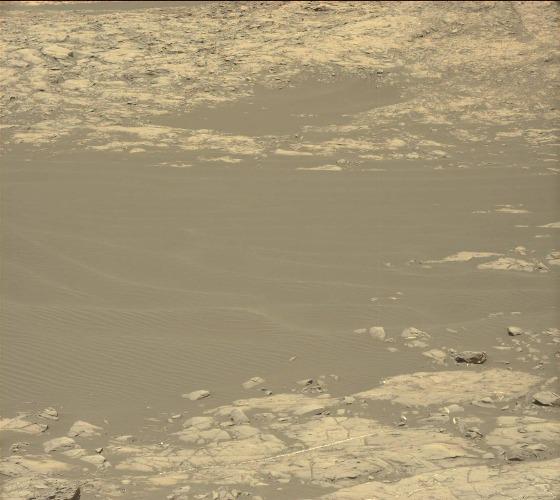
Terrain classes present: Bedrock, Gravel / Sand / Soil, Rock, Shadow